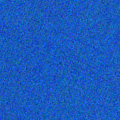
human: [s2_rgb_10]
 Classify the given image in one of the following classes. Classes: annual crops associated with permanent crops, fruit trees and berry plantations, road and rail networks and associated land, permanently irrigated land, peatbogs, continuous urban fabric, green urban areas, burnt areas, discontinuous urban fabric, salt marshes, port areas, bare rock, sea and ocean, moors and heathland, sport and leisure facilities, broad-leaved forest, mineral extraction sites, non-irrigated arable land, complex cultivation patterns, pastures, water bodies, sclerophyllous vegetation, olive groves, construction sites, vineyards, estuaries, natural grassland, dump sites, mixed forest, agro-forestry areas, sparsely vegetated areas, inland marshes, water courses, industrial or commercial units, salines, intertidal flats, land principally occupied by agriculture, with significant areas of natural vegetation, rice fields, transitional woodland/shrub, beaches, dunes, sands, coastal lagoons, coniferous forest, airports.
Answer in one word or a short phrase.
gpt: sea and ocean